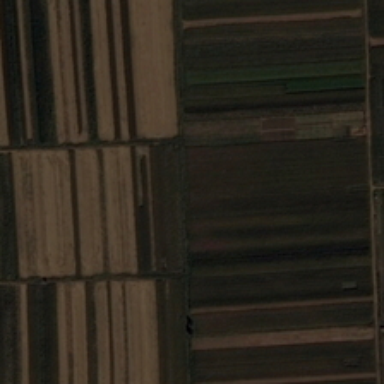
Several pieces of farmlands are together .